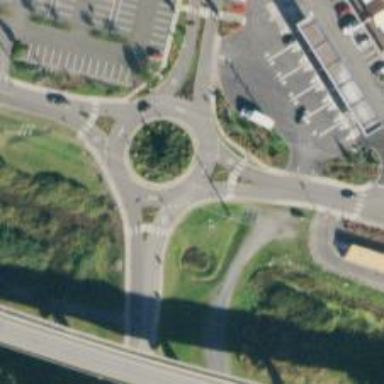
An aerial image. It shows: Unclassified road that forms roundabout at the junction.